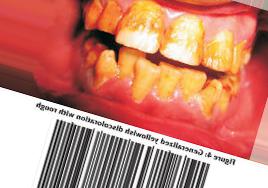
Condition: Tooth Discoloration